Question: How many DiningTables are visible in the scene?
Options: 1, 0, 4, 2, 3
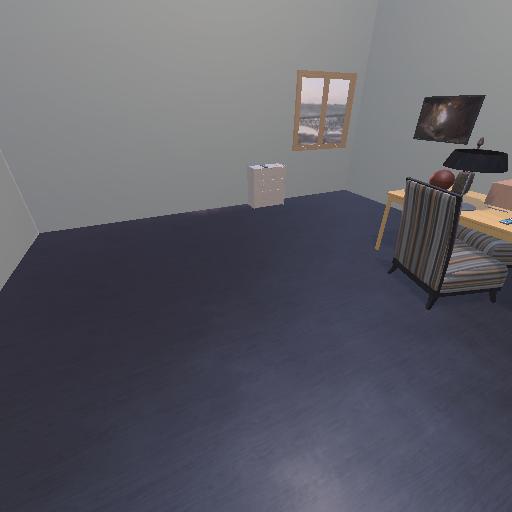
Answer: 1